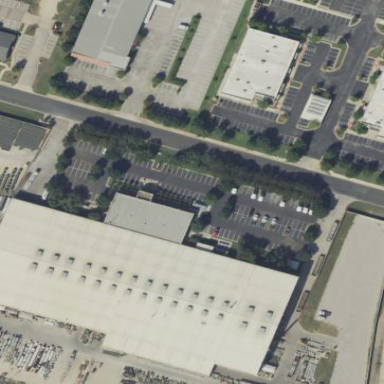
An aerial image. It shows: Industrial building.